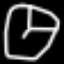
Label: clock